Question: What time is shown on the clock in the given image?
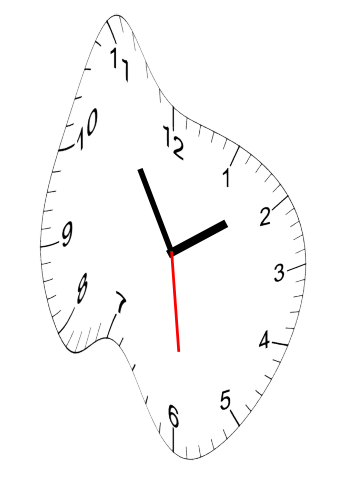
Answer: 01:54:29